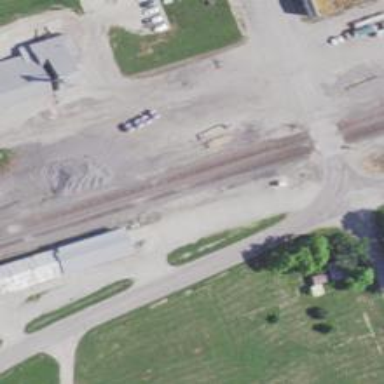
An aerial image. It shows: Railway service station.